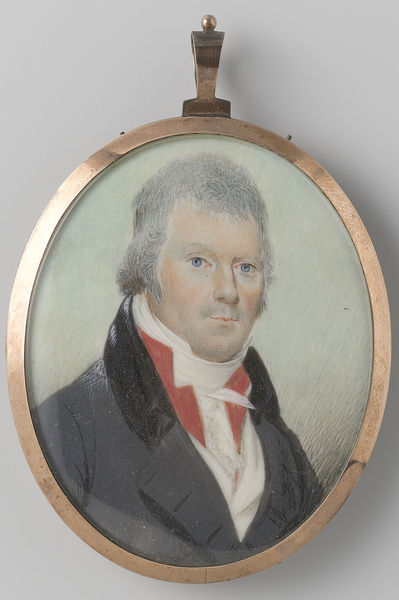
Titel: Mattheus Sigismundis Schuster (1757-...)
Standort: Amsterdam
Institution: Rijksmuseum
Schlagwörter: blau, gemälde, mann, weiß, grün, grau, nase, schwarz, blick, rot, malerei, rock, anzug, jacke, augen, gesicht, kragen, rahmen, bildnis, portrait, porträt, haare, mantel, oval, medaillon, kupfer, binde, mint, schmallippig, mintgrün, halbbild, strubbelig, strubelig